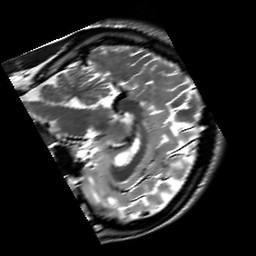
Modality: T2w
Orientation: sagittal
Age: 26
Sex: male
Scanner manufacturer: siemens
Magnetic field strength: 3 T
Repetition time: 7 s
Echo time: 0.09 s